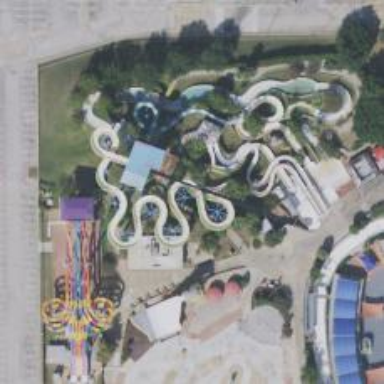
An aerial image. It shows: Water slide attraction.